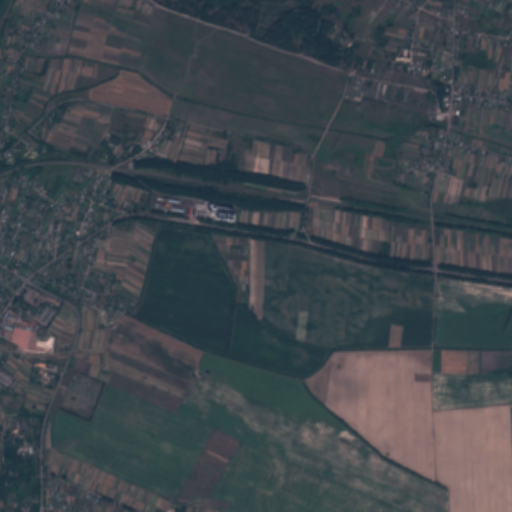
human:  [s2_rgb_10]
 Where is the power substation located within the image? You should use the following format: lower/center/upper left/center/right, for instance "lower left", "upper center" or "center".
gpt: The power substation is located in the center right of the image.
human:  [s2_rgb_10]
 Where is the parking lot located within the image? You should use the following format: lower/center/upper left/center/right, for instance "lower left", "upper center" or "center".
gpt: There is no parking lot in the image.